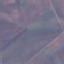
Land use / land cover: AnnualCrop